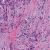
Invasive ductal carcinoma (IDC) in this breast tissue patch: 1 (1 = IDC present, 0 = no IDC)